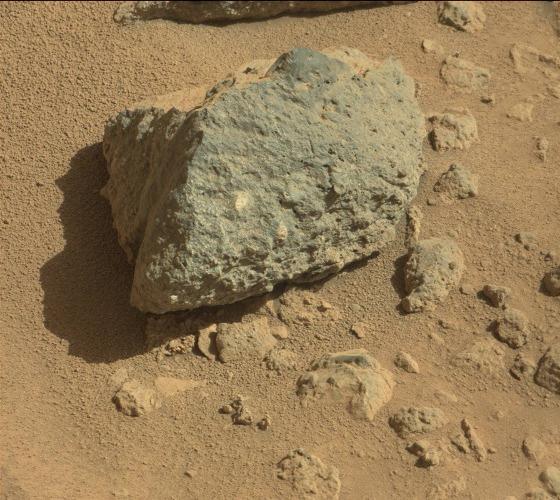
Terrain classes present: Bedrock, Gravel / Sand / Soil, Rock, Shadow